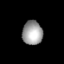
Tissue: lung
Cell type: Endothelial cells
Senescence score: 0.1944
Nuclear area (px): 477
Mean DAPI intensity: 159.065